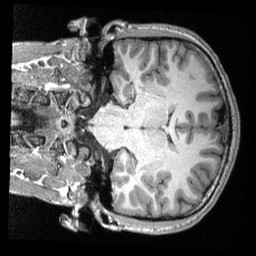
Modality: T1w
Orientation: coronal
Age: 24
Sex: male
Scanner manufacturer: siemens
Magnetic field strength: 3 T
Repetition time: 2.3 s
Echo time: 0.00308 s